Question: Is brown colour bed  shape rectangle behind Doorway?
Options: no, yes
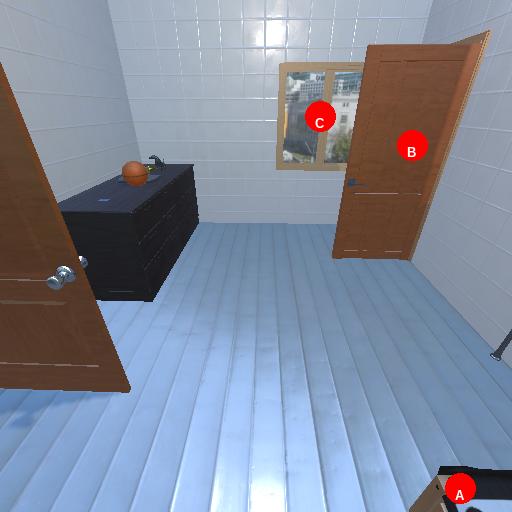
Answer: no